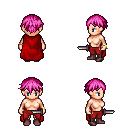
a pixel art fantasy rpg character, female body template, human, light skin, red cape, red pants, pink short bangs hairstyle, bracelets, maroon shoes, dagger, four views (front, back, left, right), 2x2 character sprite sheet, small pixel art, hard edges, no anti-aliasing